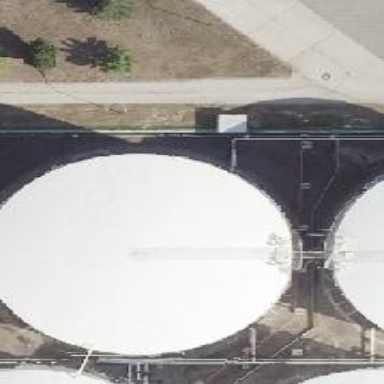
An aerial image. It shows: Storage tank that is man-made.